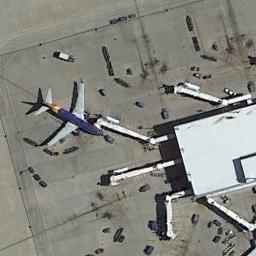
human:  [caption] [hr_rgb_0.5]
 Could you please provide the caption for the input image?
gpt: A purple plane parked next to a boarding bridge and some facilities around them .

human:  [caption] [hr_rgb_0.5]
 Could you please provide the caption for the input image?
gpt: There is a blue plane next to the terminal .

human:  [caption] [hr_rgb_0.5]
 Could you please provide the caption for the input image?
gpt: An airplane with a blue fuselage was on the airport beside the building .

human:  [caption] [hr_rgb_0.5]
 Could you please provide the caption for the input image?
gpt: An aircraft was parked on the ground .

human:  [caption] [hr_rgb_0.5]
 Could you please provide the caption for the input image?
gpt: One plane is on the ground next to the building .